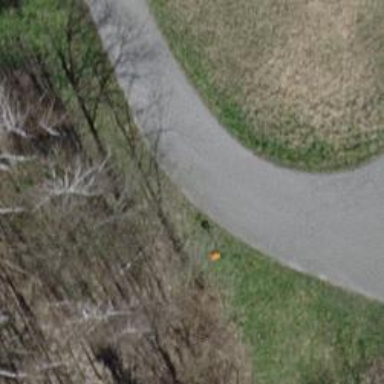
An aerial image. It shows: Aerial marker.